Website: walmart
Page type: receipt
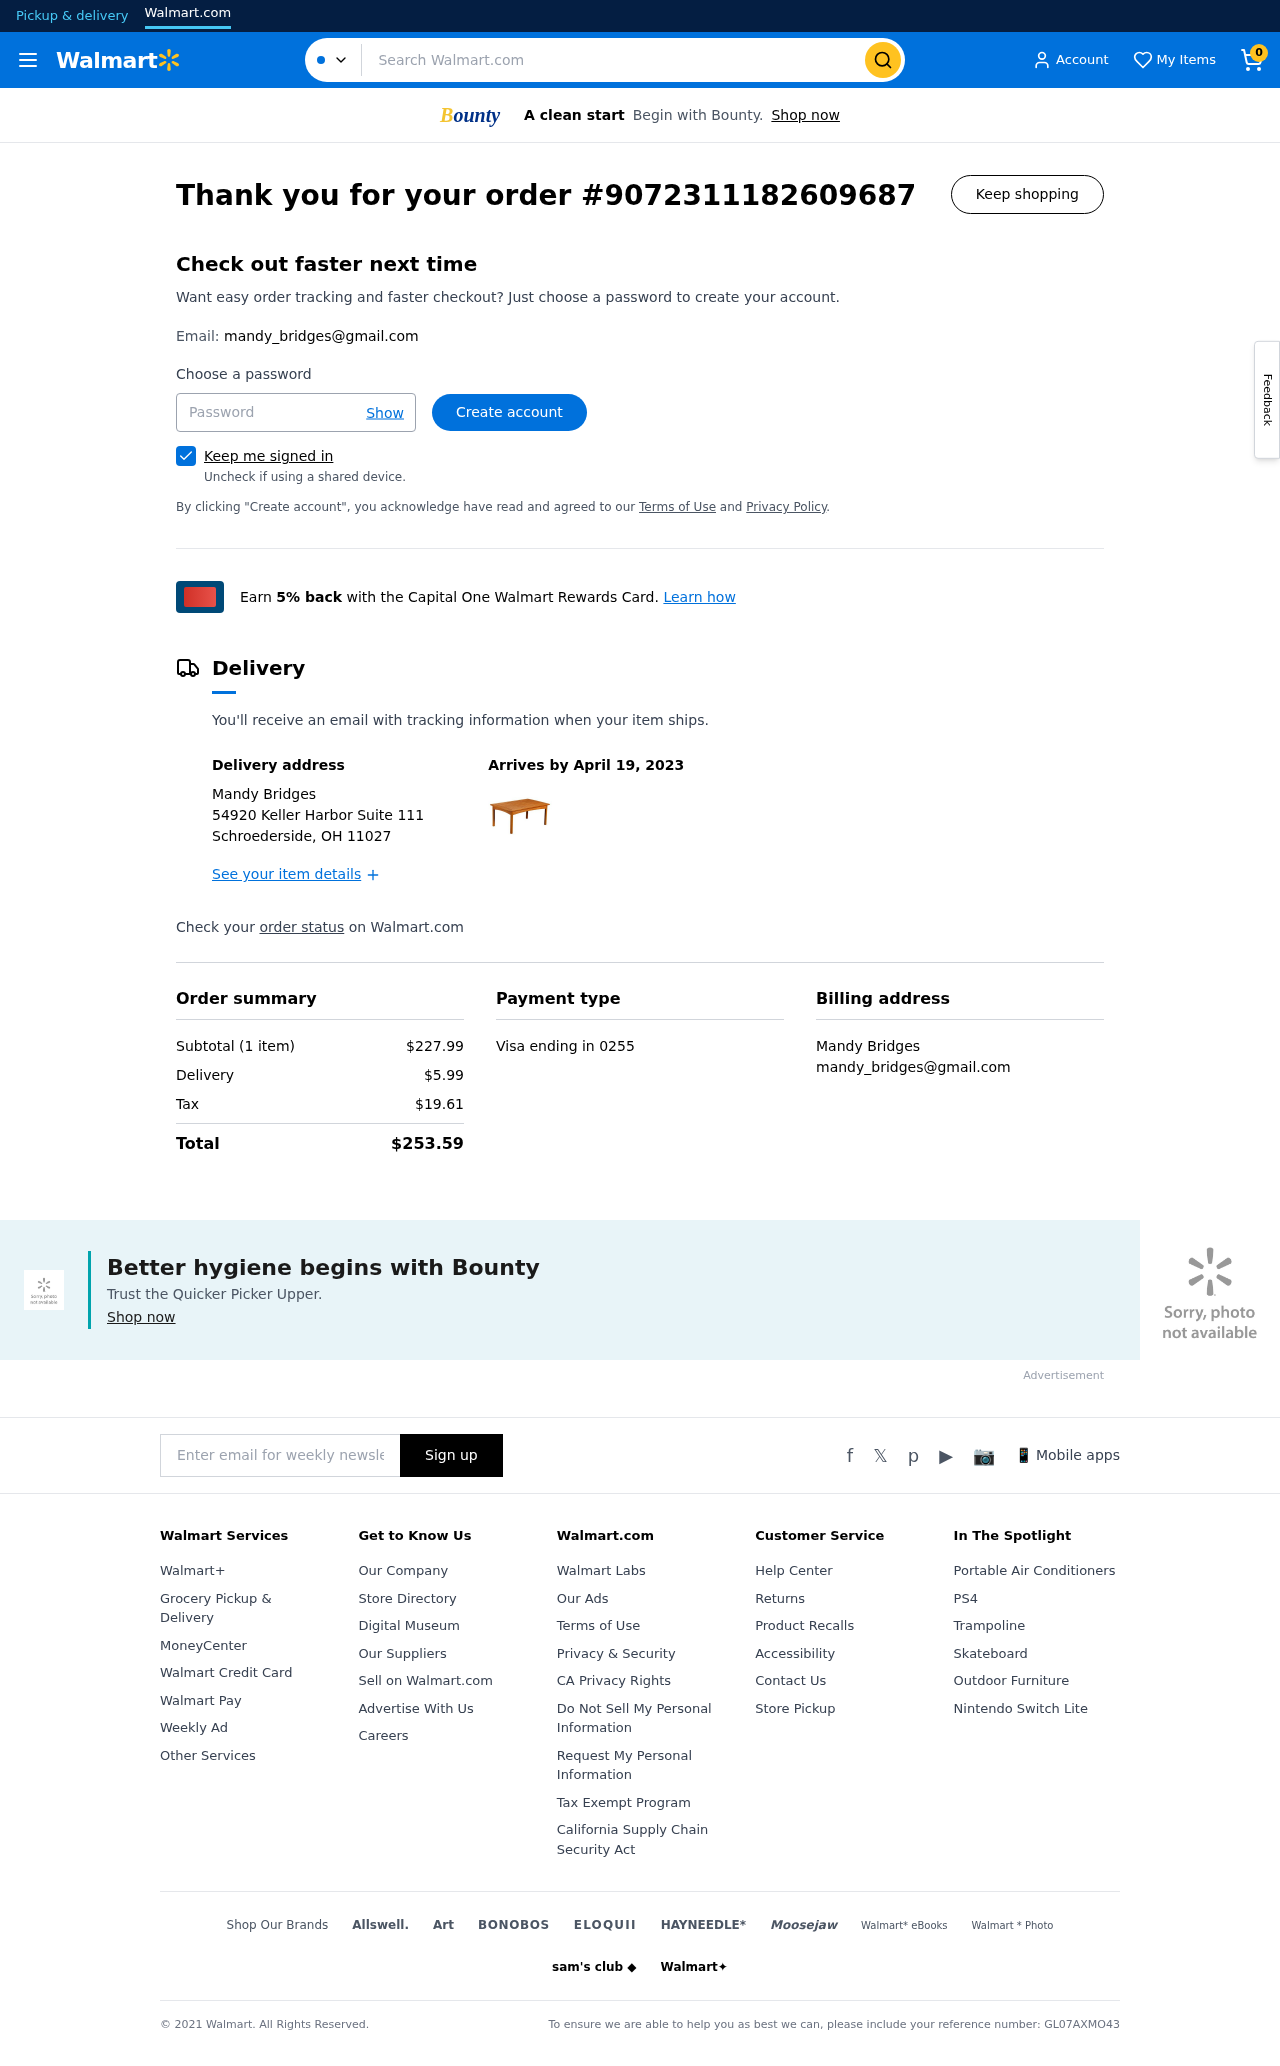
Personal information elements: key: PII_CARD_LAST4
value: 0255
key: PII_CARD_TYPE
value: Visa
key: PII_CITY_STATE_ZIP
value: Schroederside, OH 11027
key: PII_EMAIL
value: mandy_bridges@gmail.com
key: PII_EMAIL2
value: mandy_bridges@gmail.com
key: PII_FULLNAME
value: Mandy Bridges
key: PII_FULLNAME2
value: Mandy Bridges
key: PII_STREET
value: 54920 Keller Harbor Suite 111
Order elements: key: ORDER_NUM_ITEMS
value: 0
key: ORDER_ID
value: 9072311182609687
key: ORDER_DELIVERY_DATE
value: April 19, 2023
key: ORDER_NUM_ITEMS
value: Subtotal (1 item)
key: ORDER_SUBTOTAL
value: $227.99
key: ORDER_SHIPPING_COST
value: $5.99
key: ORDER_TAX
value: $19.61
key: ORDER_TOTAL
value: $253.59
Search elements: key: HEADER_SEARCH
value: Search Walmart.com